Question: Is it possible to migrate Profiler templates to newer versions of SQL Server?
In my case I want to take my SQL 2008 templates to 2012. I've tried (1) a straight file copy and (2) an export/import. In both cases the older templates run, but cannot be modified. Modifications result in the following error:
>
I've got a bunch of custom templates and I'm trying to avoid recreating them by hand. Although, I guess that is the fallback position. Thoughts?
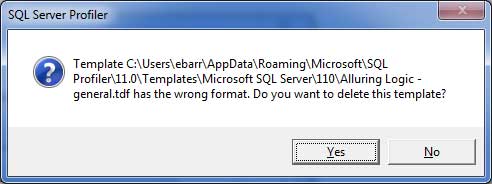
Answer: Export the template from SQL Server 2008's version of Profiler (I assume you have already done that).
Now open 2012 Profiler, go to File > Templates > Import and choose your .tdf file.
You will have a new user trace template with the name [filename] (without the .tdf). Go to and pick the trace template you imported. You should then be able to edit the server type by pulling the dropdown :

Then you can save the template and that should be the server type when you start a new trace using that template. When you pick the different server type, the template name disappears, but if you save it edit the selected template.
<URL>